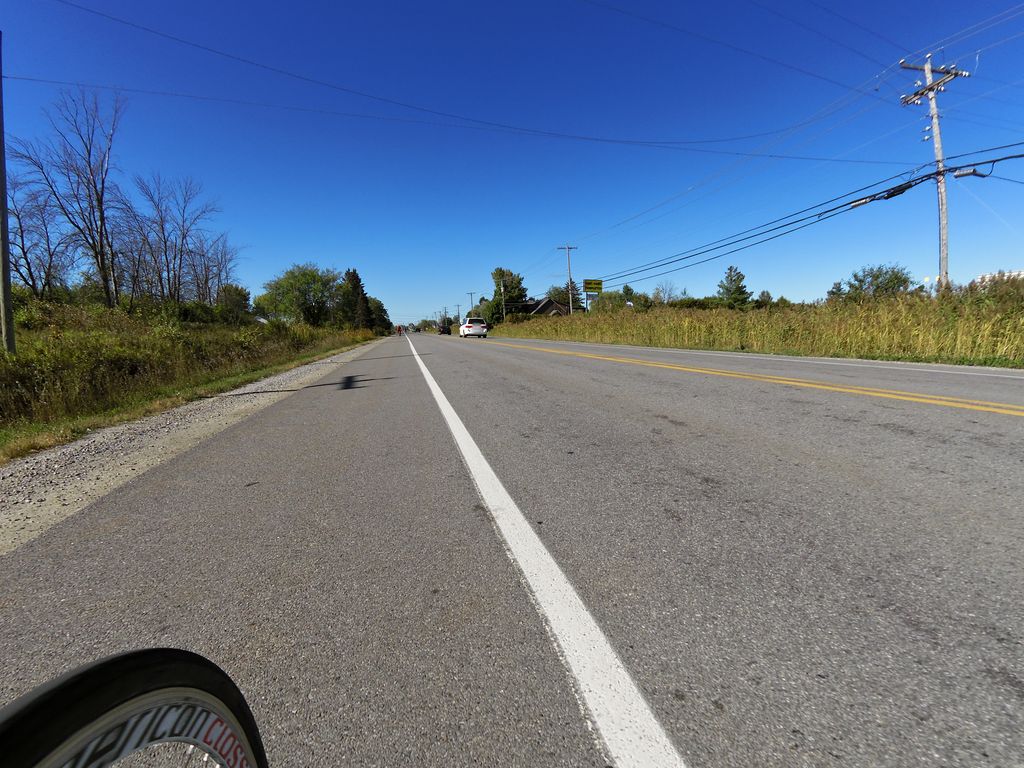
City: ottawa-gatineau